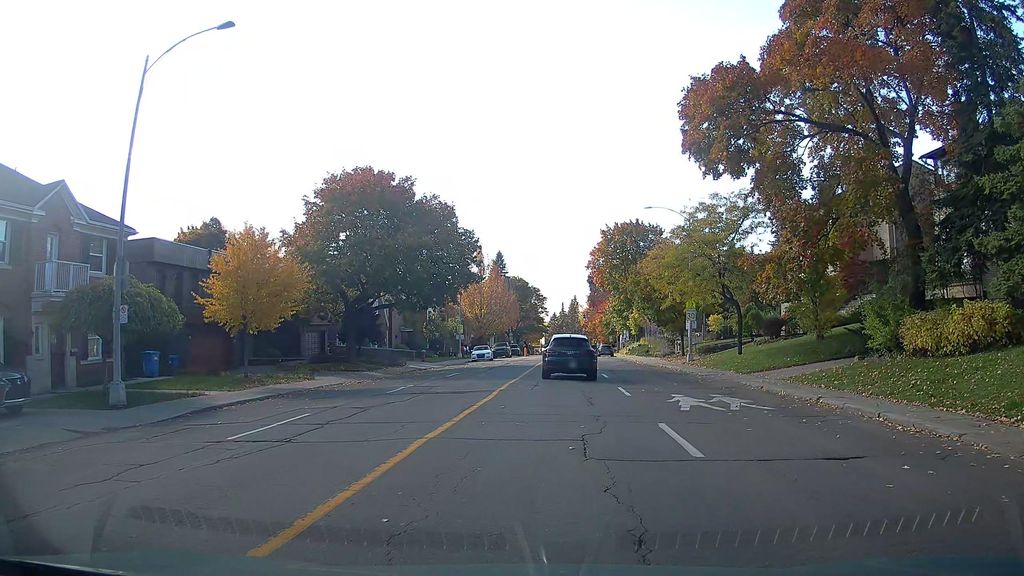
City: montreal